Interaction volume radius: 10 \u00c5
Interaction volume height: 30 \u00c5
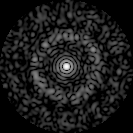
Disorder parameter: 0.8482